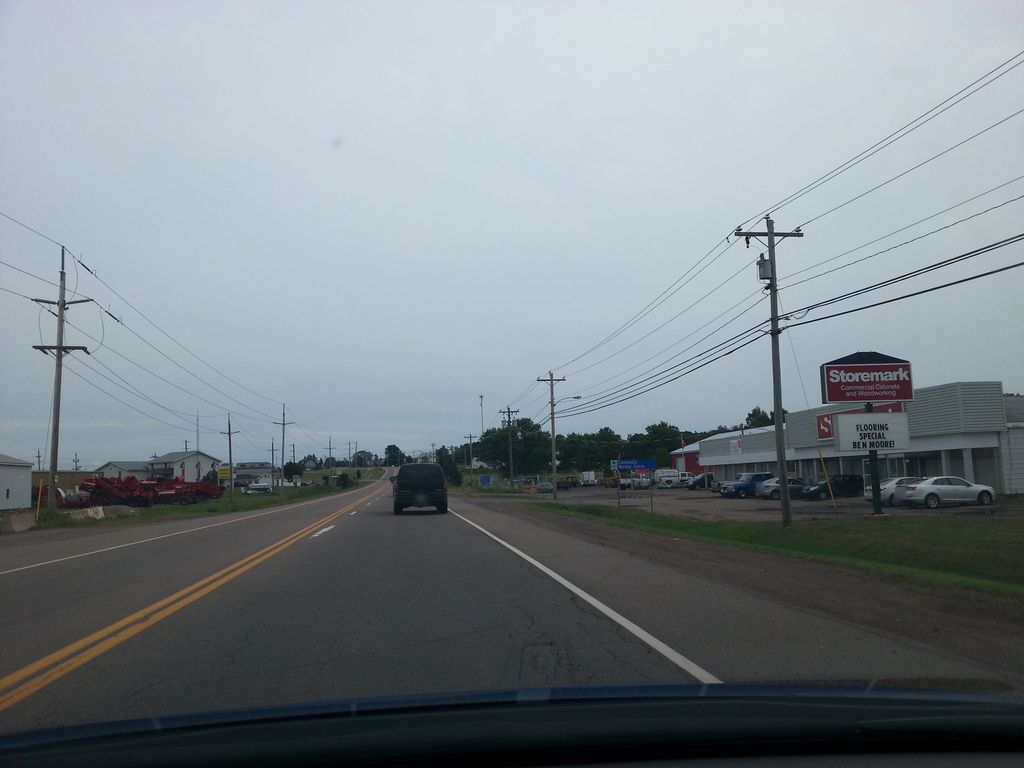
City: charlottetown